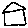
Label: house